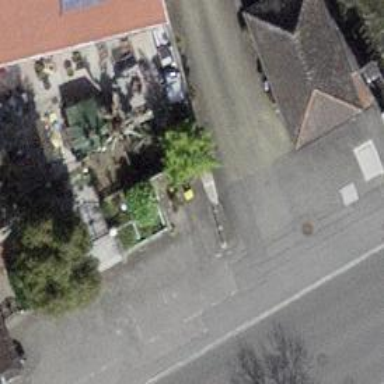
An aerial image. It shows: Post box.